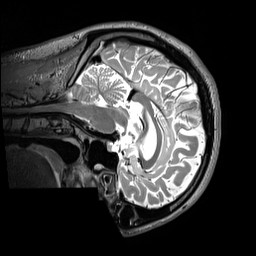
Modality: T2w
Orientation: sagittal
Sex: male
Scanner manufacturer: siemens
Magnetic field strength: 3 T
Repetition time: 3.2 s
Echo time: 0.409 s